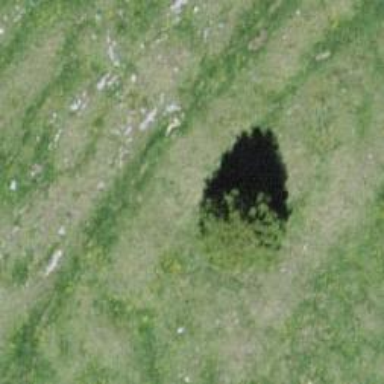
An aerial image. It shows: Needle-leaved tree in nature.